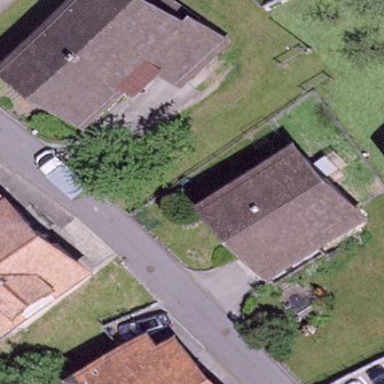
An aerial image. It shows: Detached building.